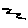
Label: zigzag